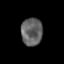
Tissue: prostate
Cell type: T cells
Senescence score: 0.7273
Nuclear area (px): 573
Mean DAPI intensity: 99.501